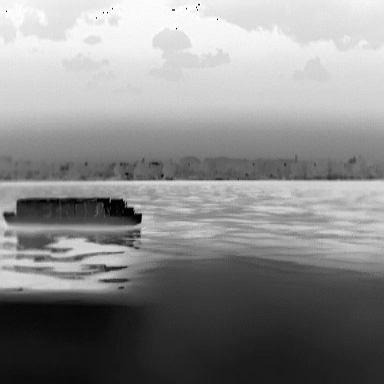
There is a fishing_boat in the infrared image.